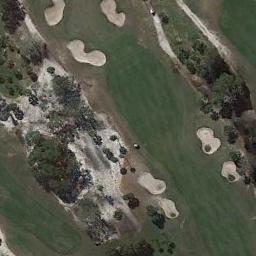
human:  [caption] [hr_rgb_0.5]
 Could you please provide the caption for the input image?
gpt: The golf course has some fairways, Barrier trees and sandpits and two roads go through the golf course .

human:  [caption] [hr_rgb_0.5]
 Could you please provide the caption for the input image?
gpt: There are a few bunkers and a few paths on the large green lawn on the golf course and many trees .

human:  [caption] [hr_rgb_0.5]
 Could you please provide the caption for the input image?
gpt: A lot of  trees are beside the golf course .

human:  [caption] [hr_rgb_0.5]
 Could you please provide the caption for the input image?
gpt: There are about a dozen bunkers on this lawn .

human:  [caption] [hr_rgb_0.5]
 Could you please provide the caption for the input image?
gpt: There are several bunkers and trees on the golf course .